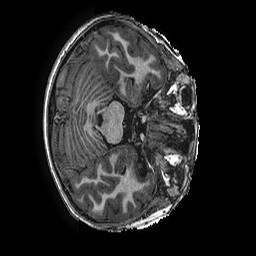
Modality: T1w
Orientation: axial
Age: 9
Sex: male
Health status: ill
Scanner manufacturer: ge
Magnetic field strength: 3 T
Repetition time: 0.00766 s
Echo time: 0.003476 s